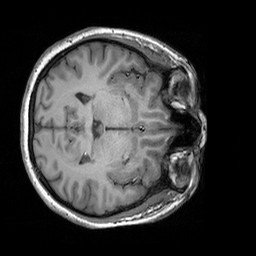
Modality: T1w
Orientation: axial
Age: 22
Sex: female
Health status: healthy
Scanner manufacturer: siemens
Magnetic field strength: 3 T
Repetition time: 2.3 s
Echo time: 0.00303 s